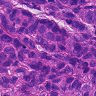
Metastatic tissue present: yes